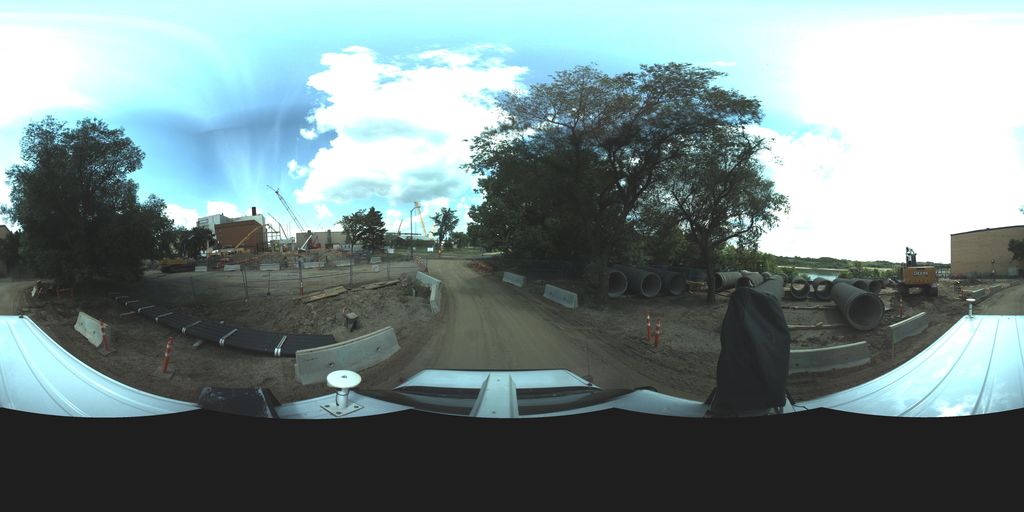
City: saskatoon